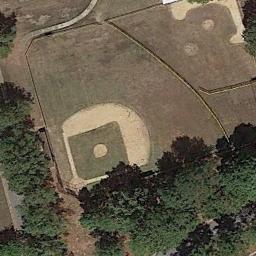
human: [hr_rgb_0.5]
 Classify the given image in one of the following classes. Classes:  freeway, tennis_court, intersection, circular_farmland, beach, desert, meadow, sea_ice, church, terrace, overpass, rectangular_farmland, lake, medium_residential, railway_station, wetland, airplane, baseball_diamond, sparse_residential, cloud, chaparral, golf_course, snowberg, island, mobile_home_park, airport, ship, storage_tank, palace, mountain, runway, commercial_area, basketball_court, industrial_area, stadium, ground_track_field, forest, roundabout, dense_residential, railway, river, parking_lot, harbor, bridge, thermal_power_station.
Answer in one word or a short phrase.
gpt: baseball_diamond